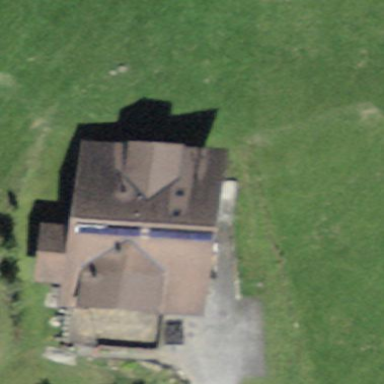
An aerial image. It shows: Farm building.